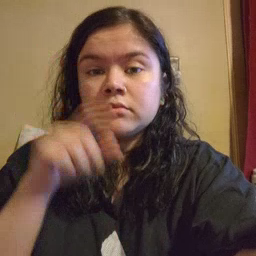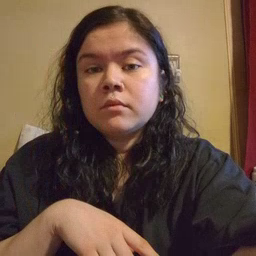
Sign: wake